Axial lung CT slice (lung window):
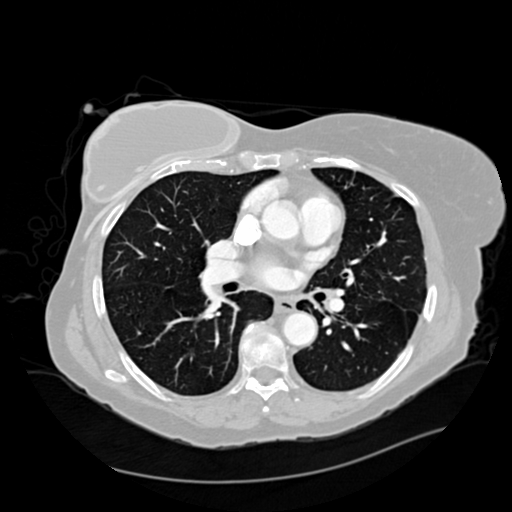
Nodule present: no